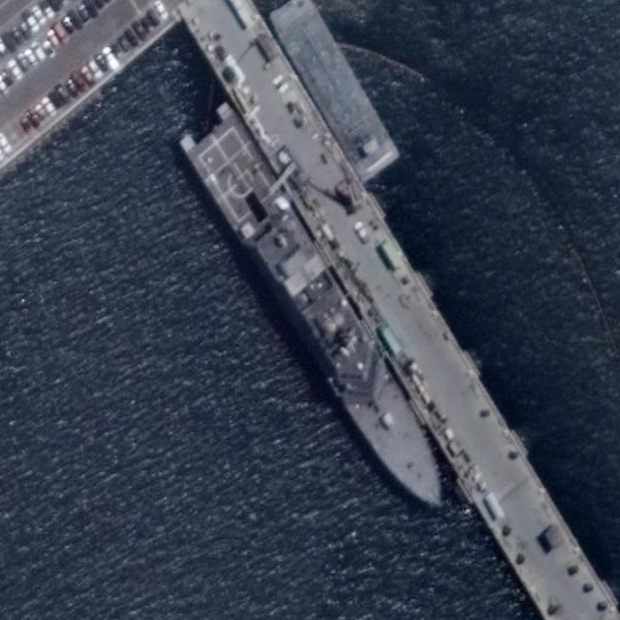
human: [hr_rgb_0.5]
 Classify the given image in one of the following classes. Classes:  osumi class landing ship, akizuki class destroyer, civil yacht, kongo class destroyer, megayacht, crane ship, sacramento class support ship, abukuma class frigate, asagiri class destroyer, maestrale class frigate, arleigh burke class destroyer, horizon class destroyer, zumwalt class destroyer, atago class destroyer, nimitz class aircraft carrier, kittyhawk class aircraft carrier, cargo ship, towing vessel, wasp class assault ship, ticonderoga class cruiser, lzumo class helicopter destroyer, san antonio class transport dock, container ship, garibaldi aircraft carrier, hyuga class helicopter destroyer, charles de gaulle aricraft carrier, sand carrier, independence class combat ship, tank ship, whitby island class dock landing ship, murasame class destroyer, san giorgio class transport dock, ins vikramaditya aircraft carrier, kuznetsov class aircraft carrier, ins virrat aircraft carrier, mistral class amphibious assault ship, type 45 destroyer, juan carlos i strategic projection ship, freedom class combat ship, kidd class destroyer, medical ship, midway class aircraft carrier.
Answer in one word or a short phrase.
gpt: Freedom class combat ship